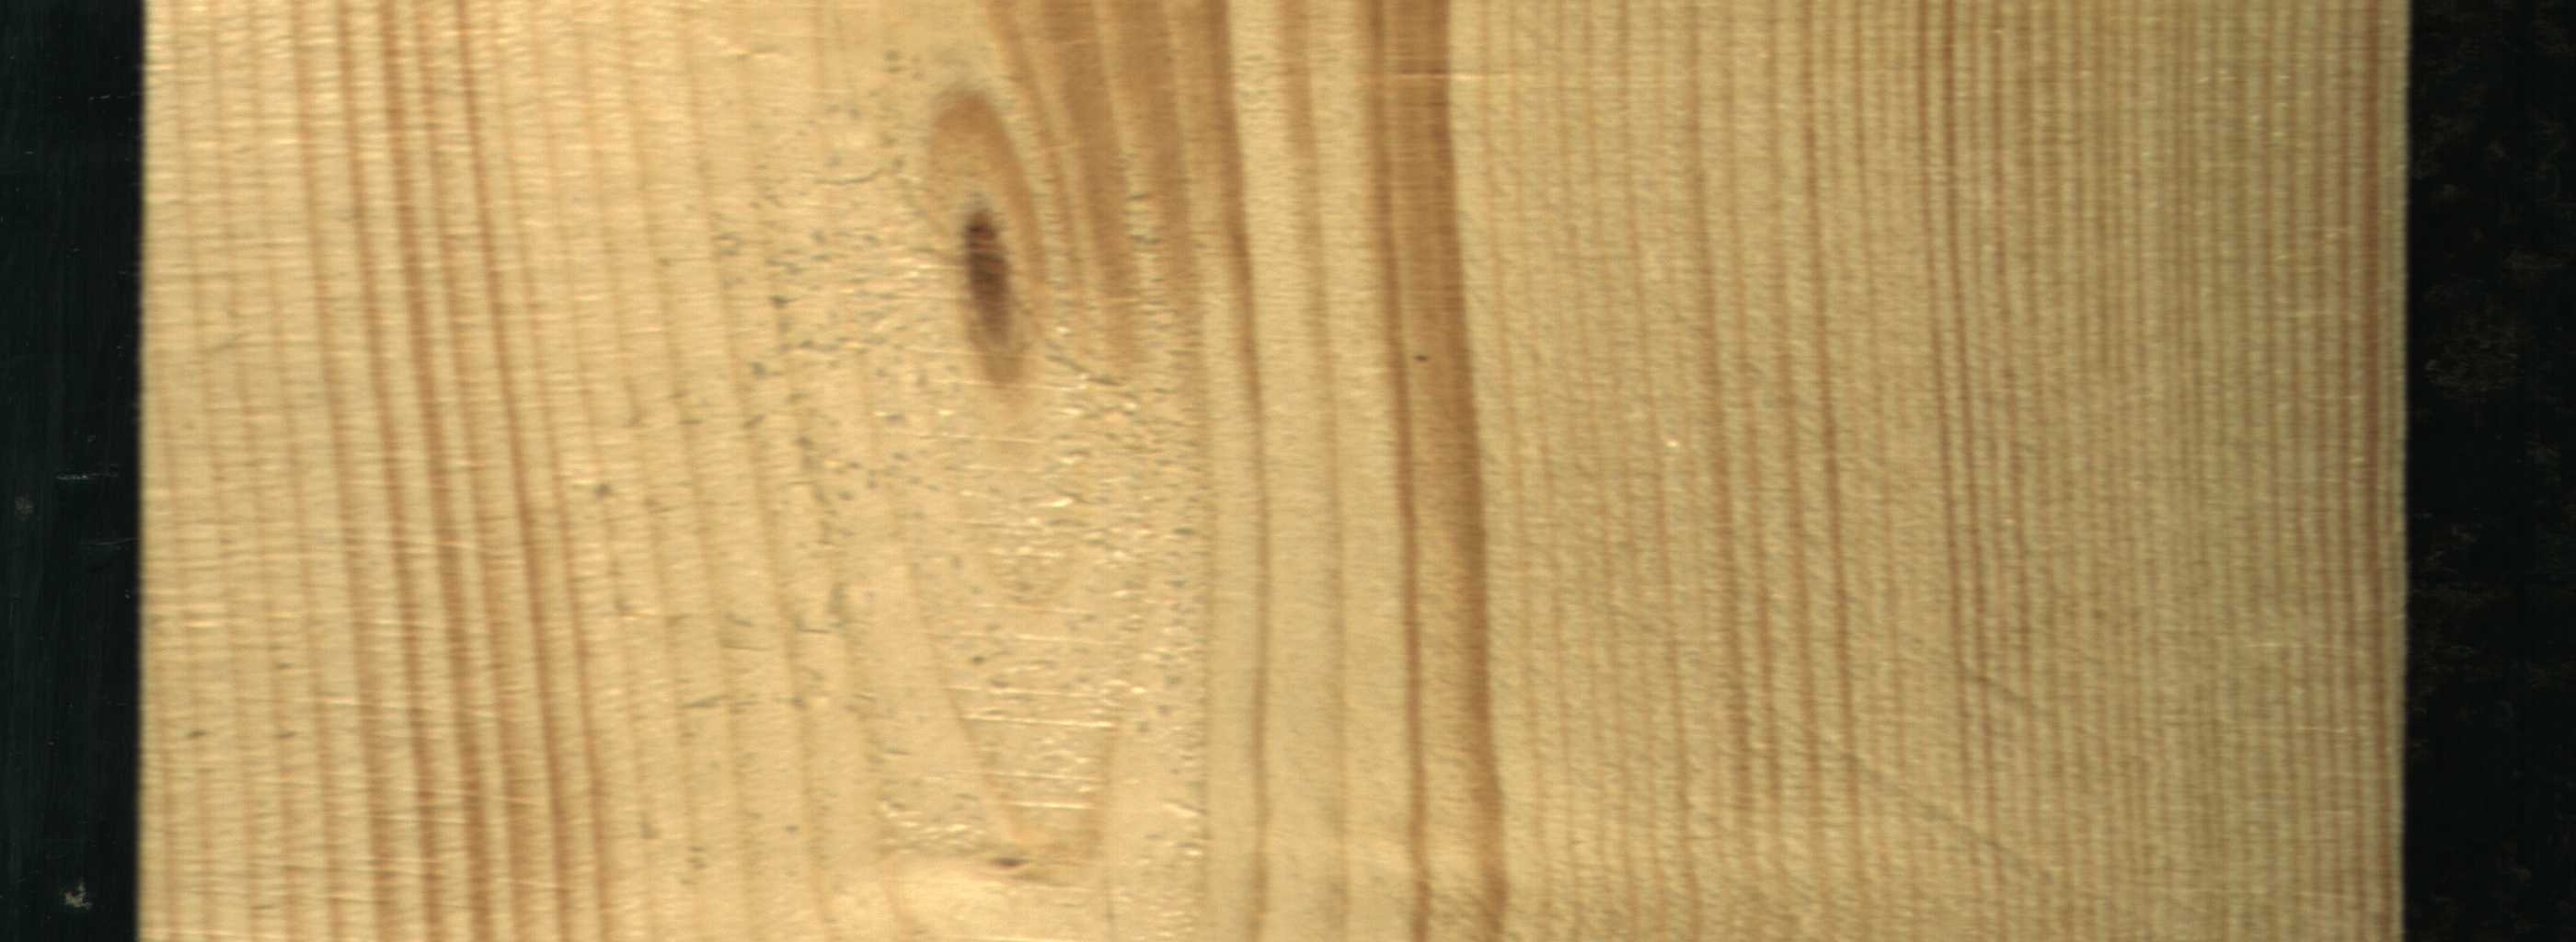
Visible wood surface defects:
resin